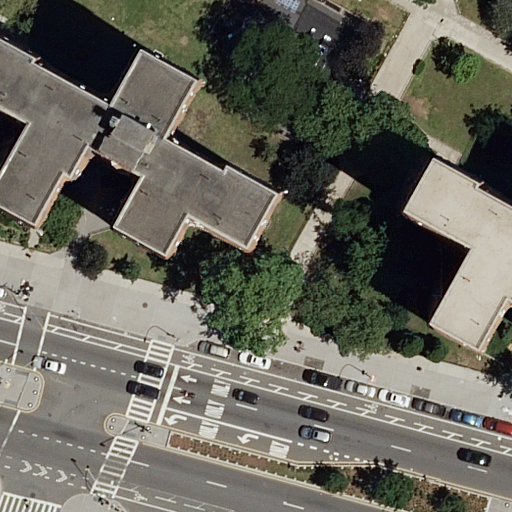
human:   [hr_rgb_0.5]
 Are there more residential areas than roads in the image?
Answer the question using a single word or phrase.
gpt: no

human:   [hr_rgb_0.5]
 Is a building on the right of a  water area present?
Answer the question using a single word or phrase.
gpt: no

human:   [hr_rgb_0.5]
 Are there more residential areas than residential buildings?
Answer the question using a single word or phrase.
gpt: no

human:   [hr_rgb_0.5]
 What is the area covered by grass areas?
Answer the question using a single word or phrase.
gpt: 292m2

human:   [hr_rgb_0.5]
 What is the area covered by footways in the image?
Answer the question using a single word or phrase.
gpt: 70m2

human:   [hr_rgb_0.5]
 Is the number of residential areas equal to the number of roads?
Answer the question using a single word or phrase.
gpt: no

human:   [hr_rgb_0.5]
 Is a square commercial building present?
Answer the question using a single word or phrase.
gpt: no

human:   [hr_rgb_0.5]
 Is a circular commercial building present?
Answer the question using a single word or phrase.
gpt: no

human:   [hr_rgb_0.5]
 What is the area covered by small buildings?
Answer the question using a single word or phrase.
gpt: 0m2

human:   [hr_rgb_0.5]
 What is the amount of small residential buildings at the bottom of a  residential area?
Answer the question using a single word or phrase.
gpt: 0

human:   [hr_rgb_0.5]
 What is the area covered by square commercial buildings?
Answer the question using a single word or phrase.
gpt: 0m2

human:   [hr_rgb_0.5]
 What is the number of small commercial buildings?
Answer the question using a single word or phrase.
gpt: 0

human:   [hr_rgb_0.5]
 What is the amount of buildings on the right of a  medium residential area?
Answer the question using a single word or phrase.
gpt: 0

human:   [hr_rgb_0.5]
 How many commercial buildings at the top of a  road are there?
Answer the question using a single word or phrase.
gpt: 0

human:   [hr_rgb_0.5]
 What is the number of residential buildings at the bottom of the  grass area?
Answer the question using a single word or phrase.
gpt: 0

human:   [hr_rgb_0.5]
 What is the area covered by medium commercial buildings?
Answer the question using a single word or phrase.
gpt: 0m2

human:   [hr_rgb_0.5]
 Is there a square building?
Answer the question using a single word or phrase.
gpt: no

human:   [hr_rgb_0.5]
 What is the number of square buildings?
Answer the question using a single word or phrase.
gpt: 0

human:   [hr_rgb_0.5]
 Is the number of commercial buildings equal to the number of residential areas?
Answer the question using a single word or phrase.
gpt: no

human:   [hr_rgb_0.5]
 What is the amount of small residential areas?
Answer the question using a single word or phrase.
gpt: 0

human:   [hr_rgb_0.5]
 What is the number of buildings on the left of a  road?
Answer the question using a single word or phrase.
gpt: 1

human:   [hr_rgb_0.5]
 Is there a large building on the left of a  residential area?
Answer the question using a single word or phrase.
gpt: no

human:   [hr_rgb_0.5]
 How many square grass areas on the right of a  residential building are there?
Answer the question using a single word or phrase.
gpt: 0

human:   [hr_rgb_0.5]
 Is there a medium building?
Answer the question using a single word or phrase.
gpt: yes

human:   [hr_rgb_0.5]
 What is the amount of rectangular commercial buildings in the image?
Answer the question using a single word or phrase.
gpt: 0

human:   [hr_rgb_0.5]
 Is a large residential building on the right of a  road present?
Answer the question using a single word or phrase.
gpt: no

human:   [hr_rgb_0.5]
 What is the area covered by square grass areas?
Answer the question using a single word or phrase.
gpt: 0m2

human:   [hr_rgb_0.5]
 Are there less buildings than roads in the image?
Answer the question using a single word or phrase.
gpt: yes

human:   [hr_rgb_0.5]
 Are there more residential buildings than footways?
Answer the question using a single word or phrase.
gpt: yes

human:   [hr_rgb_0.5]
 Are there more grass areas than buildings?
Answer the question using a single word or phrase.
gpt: no

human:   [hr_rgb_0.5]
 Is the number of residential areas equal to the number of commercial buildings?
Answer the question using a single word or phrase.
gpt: no

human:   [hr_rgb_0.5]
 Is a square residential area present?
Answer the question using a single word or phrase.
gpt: no

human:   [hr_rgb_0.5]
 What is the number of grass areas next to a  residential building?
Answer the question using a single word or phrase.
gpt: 1

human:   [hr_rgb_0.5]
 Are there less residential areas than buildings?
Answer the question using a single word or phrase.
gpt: no

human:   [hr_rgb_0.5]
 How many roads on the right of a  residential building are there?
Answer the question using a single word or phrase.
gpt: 3

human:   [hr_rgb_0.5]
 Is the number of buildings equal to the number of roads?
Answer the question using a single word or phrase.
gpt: no